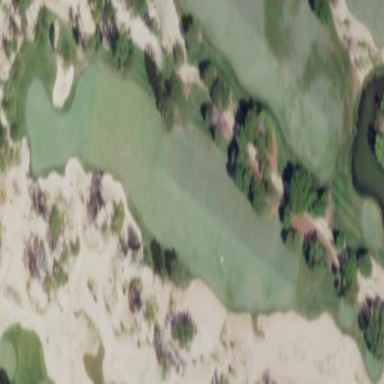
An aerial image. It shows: Rough area in golf course.